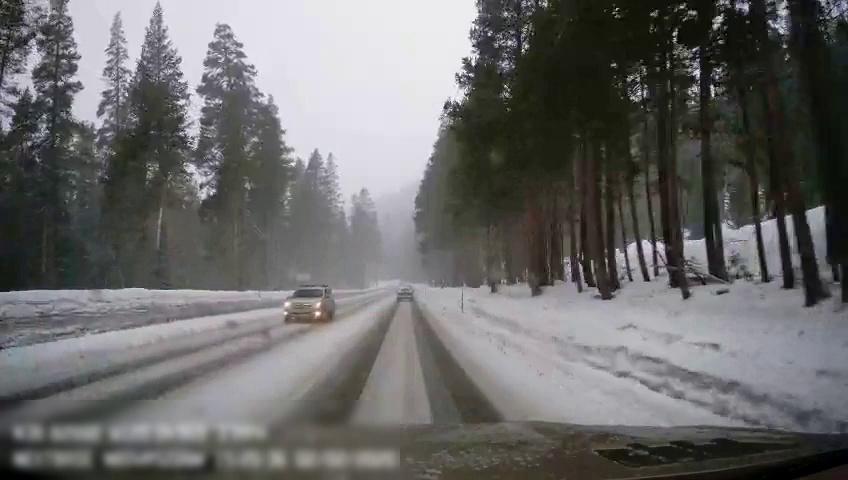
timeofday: Day
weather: Snowy
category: Drivable Space
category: Vehicles | SUV
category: Vehicles | SUV